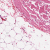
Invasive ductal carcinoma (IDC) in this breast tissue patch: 0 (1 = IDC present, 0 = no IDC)